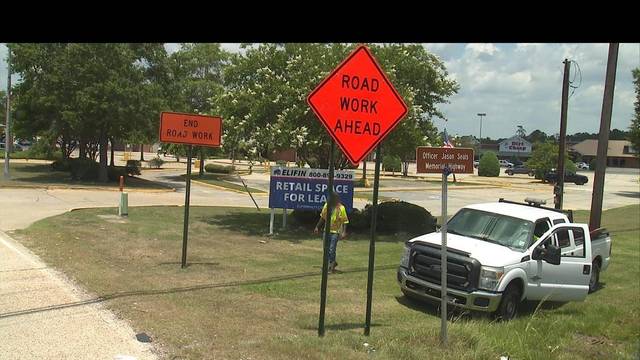
Region: United States
Coordinates: 30.287, -89.78